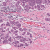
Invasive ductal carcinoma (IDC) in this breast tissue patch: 0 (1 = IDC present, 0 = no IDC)